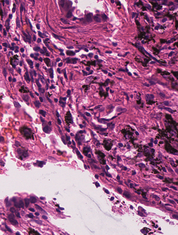
Tumor epithelial tissue: no
Tumor-associated stroma tissue: yes
Normal tissue: no